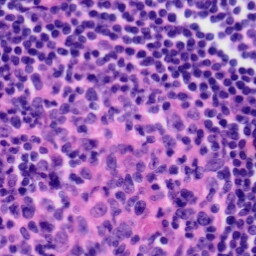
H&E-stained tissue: Tonsil